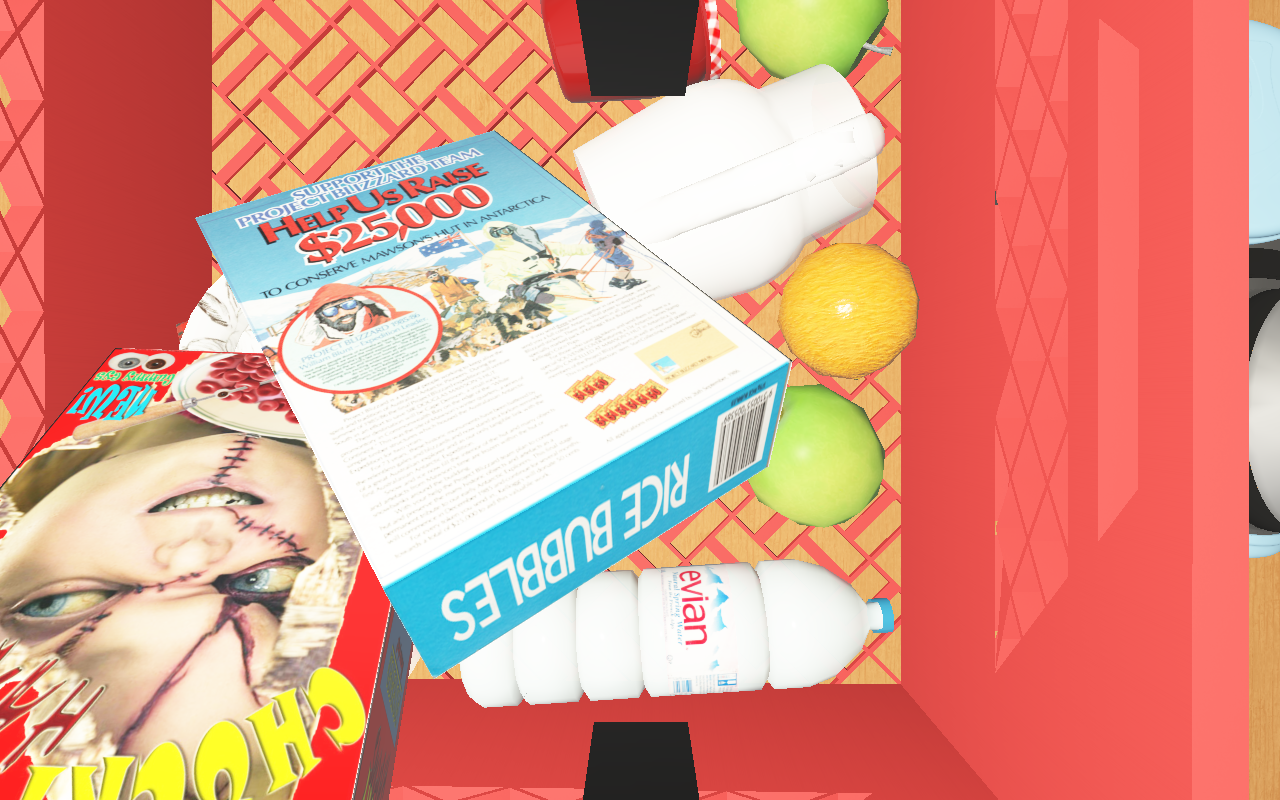
Objects in the scene:
apple
apple
orange
glass
honey jar
cereal box
cereal box